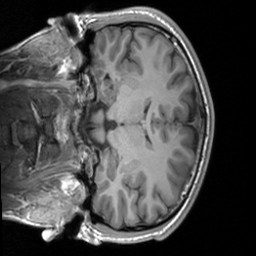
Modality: T1w
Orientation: coronal
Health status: healthy
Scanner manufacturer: siemens
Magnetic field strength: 3 T
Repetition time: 1.9 s
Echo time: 0.00226 s